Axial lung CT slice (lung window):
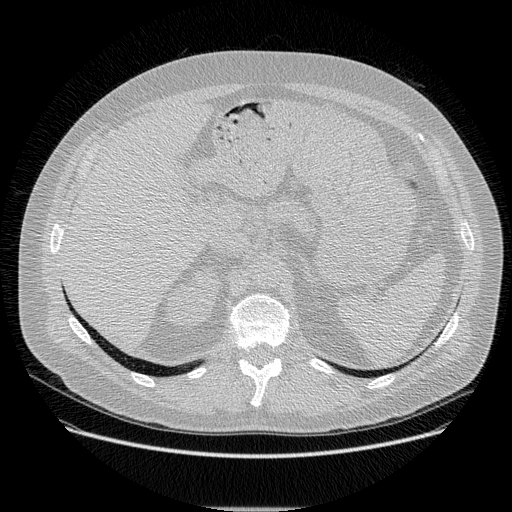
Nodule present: no